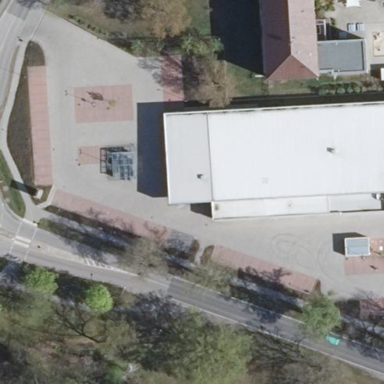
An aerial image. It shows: Supermarket building.